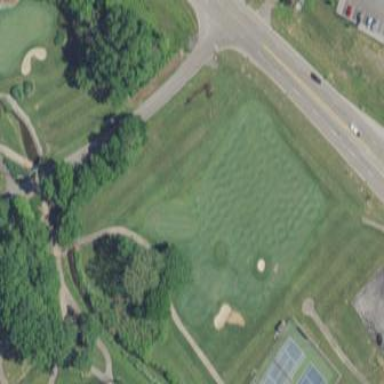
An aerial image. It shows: Golf fairway surrounded by grass.